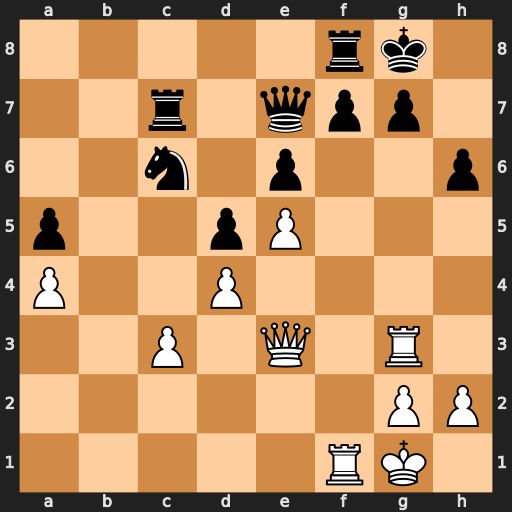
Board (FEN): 5rk1/2r1qpp1/2n1p2p/p2pP3/P2P4/2P1Q1R1/6PP/5RK1
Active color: w
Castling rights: -
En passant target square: -
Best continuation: Qxh6 f5 exf6